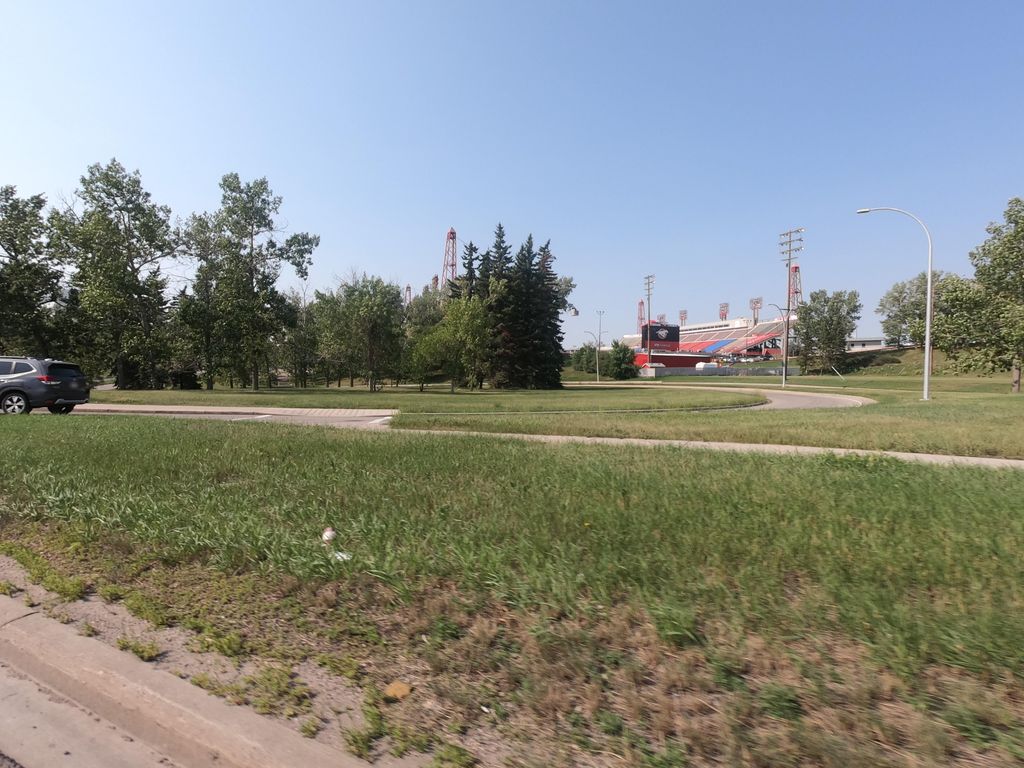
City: calgary